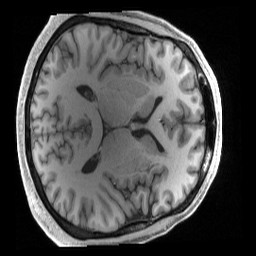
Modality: T1w
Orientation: axial
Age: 36
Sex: male
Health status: ill
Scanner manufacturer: siemens
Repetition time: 2.4 s
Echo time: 0.00231 s